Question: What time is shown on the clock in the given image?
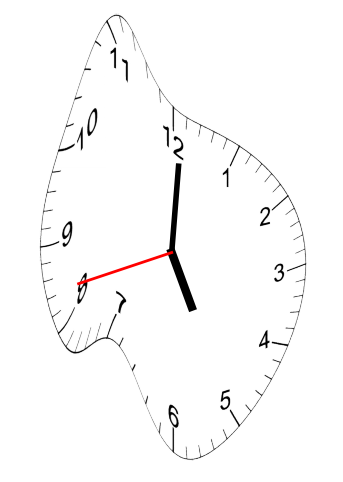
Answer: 05:00:42